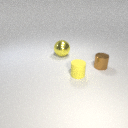
small brown metal cylinder behind small yellow rubber cylinder